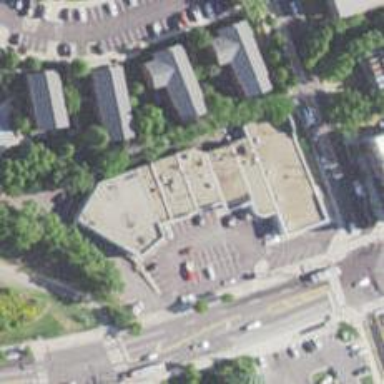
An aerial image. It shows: Convenience shop.